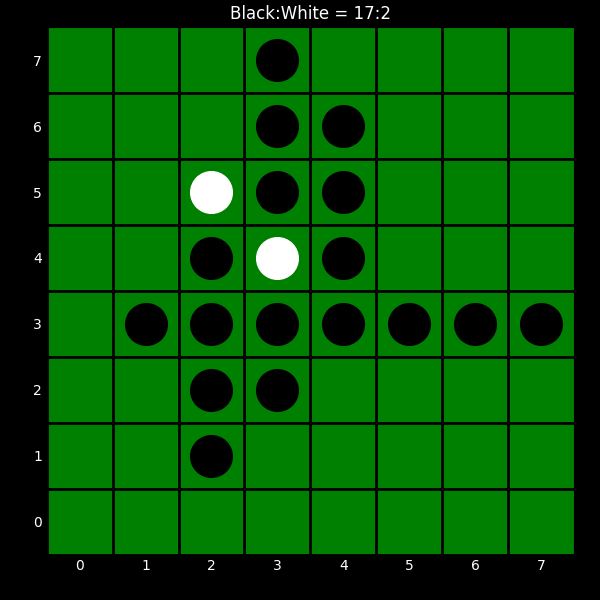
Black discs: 17
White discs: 2